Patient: sex F, age 73
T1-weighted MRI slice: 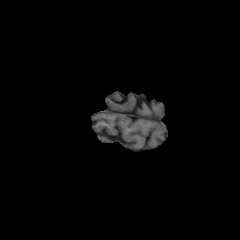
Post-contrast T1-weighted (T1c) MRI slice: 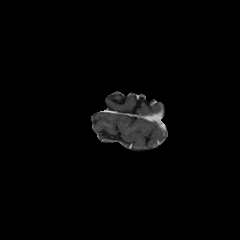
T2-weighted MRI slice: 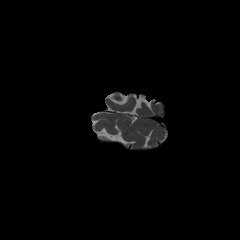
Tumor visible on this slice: no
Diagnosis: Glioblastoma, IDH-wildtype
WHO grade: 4